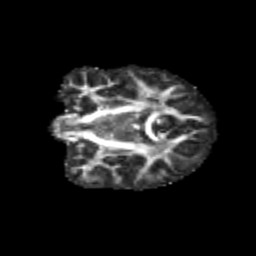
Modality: FA
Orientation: coronal
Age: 12
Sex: female
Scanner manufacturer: siemens
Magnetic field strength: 3 T
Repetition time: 3.8 s
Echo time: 0.07 s